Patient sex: F
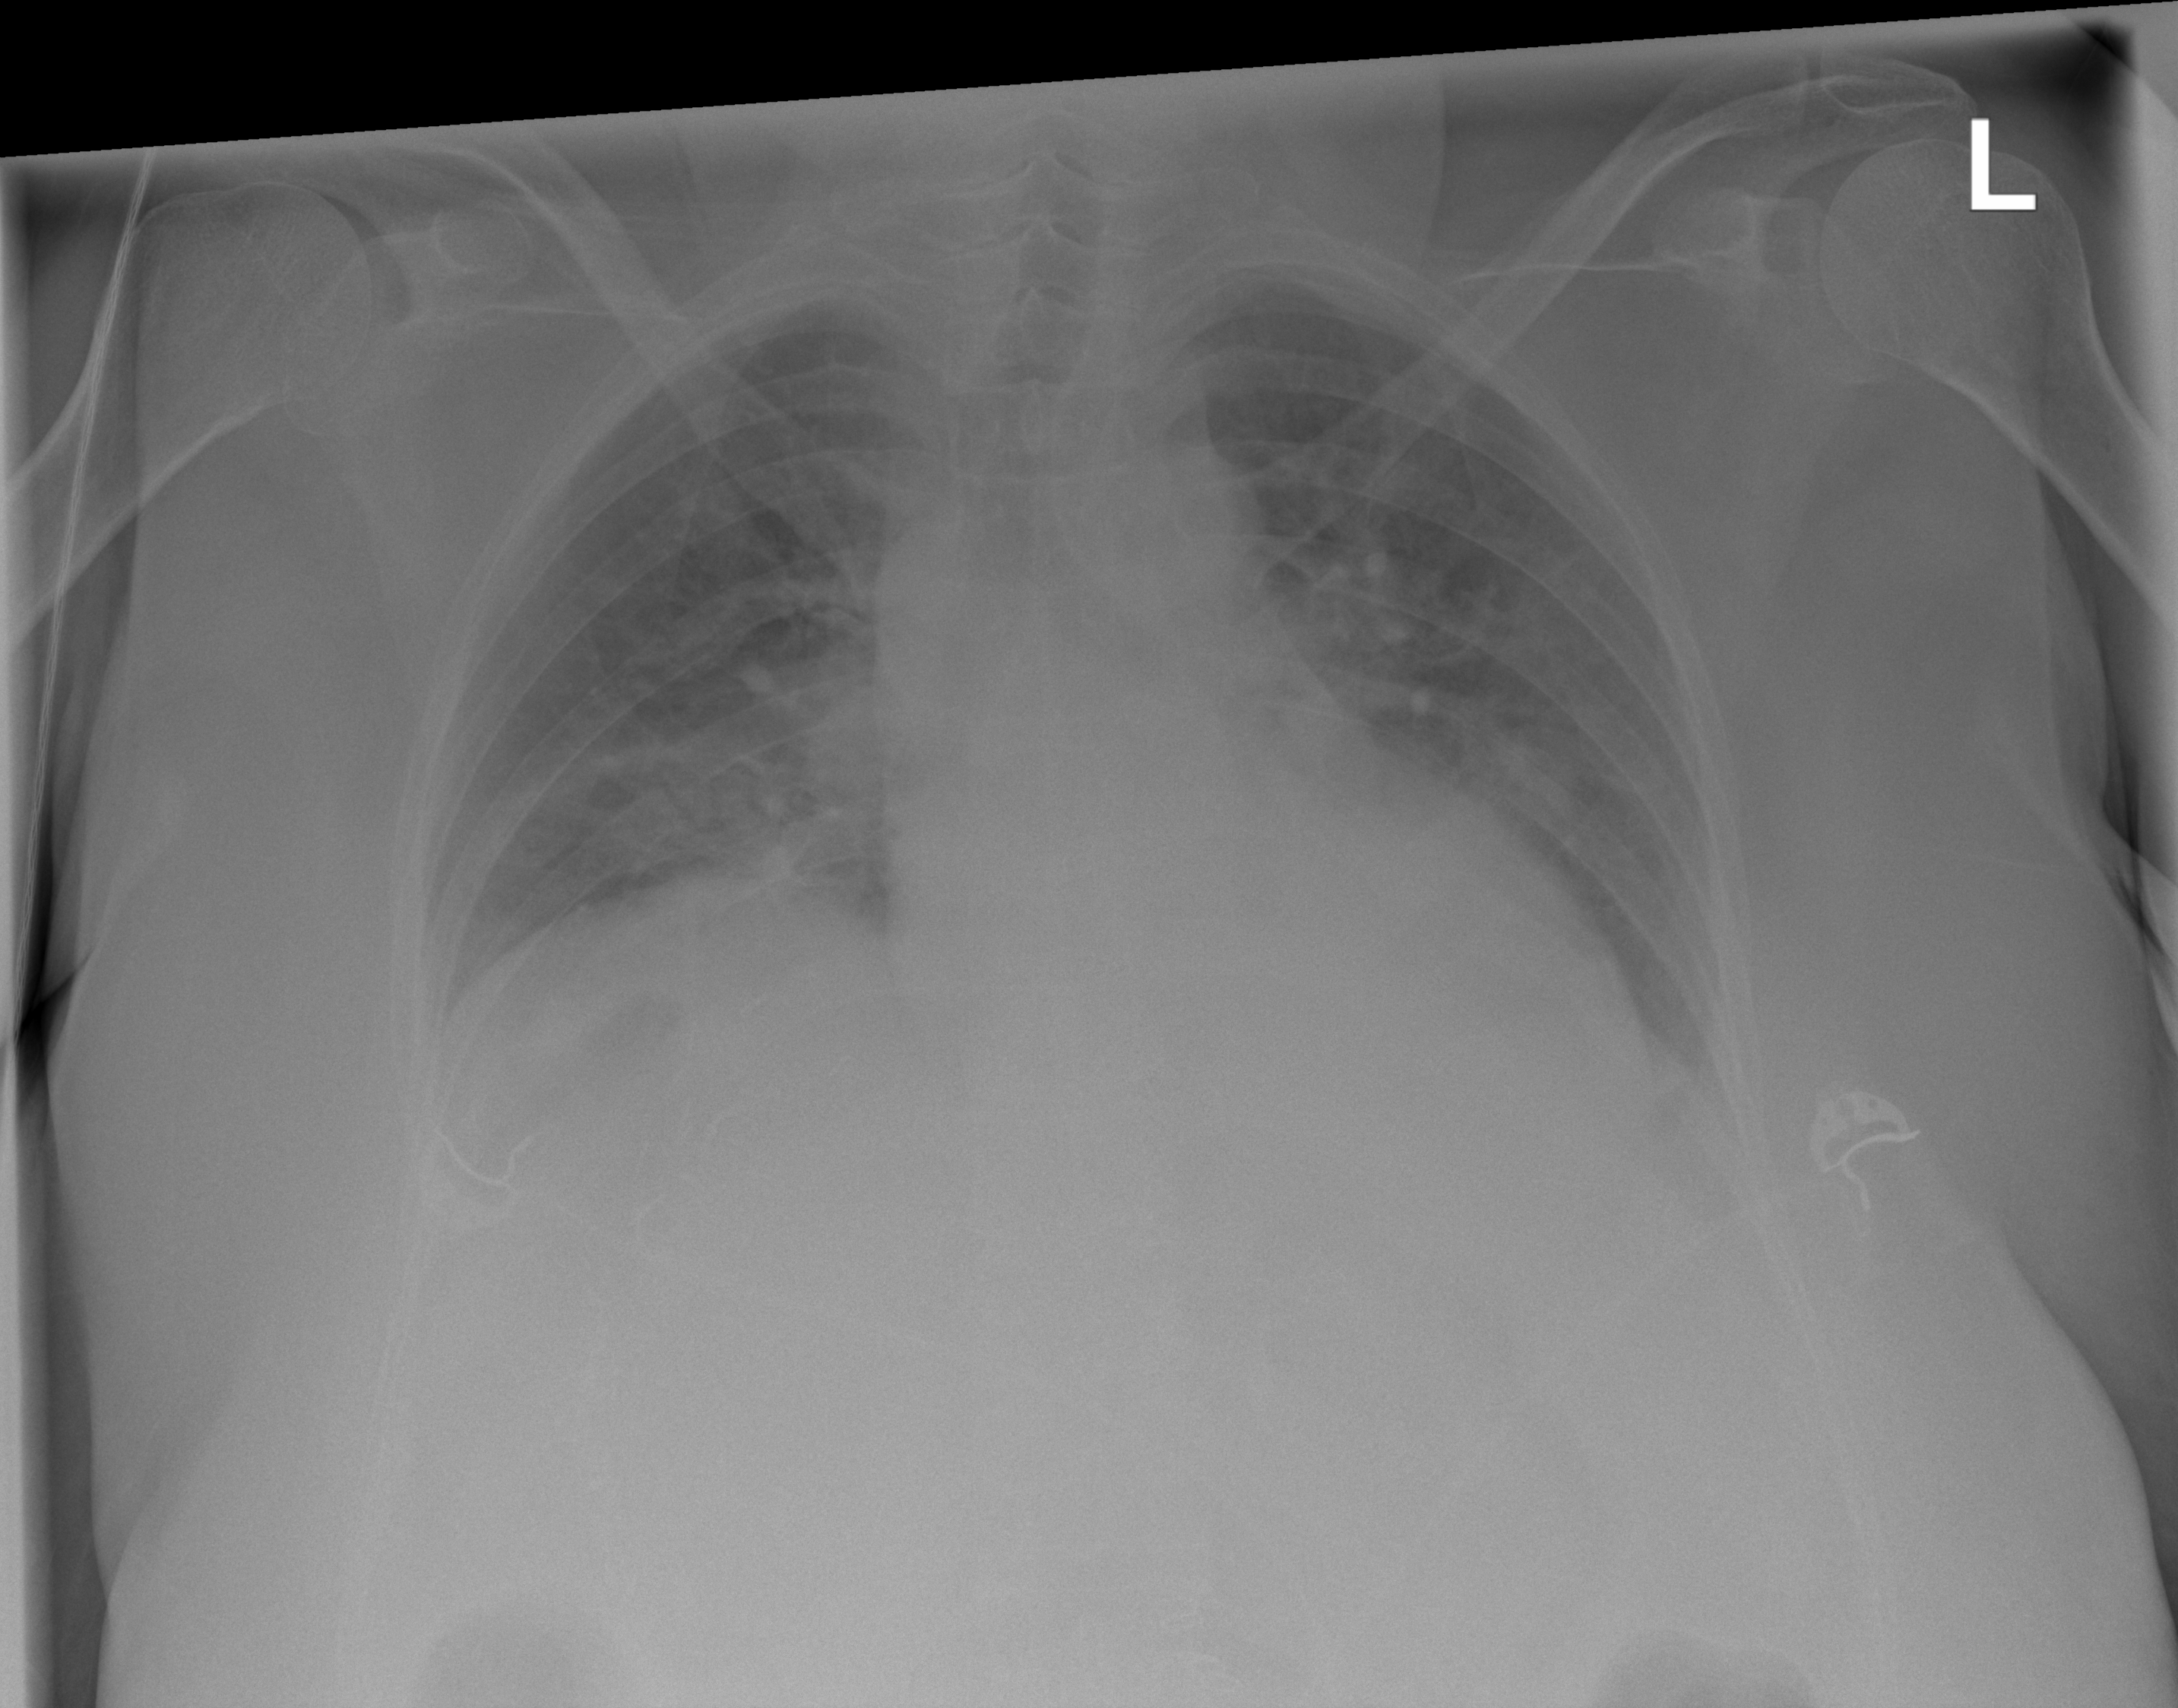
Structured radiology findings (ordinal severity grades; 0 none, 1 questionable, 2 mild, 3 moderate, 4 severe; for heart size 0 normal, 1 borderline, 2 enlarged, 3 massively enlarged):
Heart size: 1
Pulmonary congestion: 3
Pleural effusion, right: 1
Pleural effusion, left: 2
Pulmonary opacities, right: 3
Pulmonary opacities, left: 3
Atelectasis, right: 3
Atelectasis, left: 2